Interaction volume radius: 5 \u00c5
Interaction volume height: 20 \u00c5
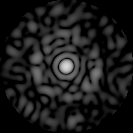
Disorder parameter: 0.8203